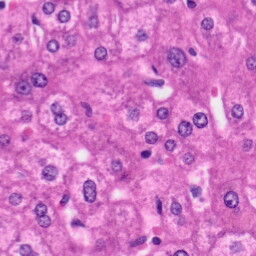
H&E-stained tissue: Liver